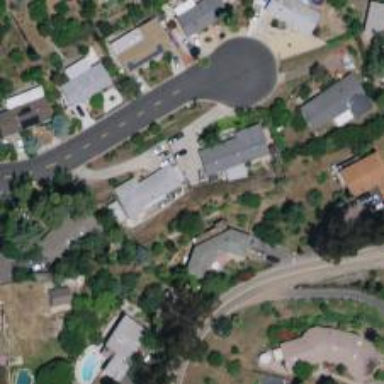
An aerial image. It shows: Residential road.